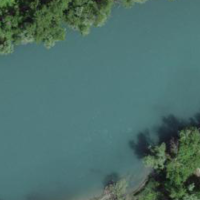
EUNIS habitat code: 15
Species observed at this site:
Juglans regia
Allium ursinum
Phylloscopus collybita
Troglodytes troglodytes
Mergus merganser
Dendrocopos major
Upupa epops
Picus viridis
Sylvia atricapilla